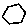
Label: hexagon